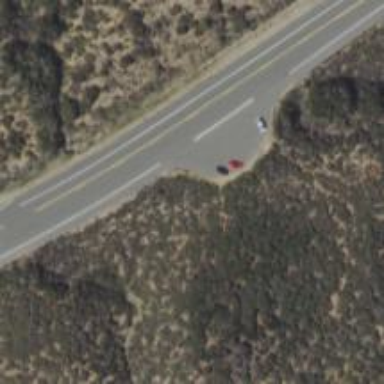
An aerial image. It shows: Rest area along the road.